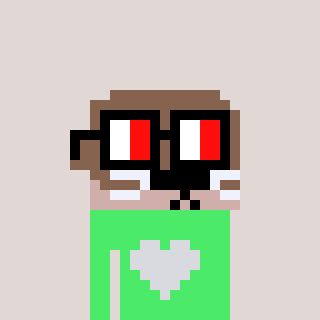
a pixel art character with square glasses with black frames and red eyes, a otter-shaped head and a teal-colored body on a warm background